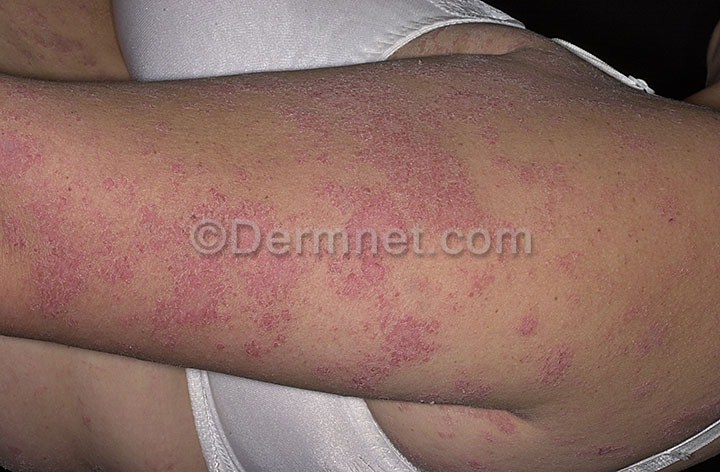
Disease: Eczema Photos